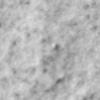
Label: no_change